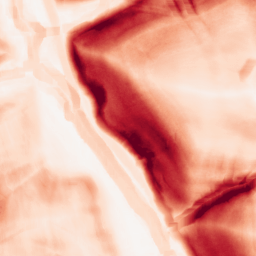
Category: morphological
Decomposition family: morphological_square
Decomposition parameters: operation: gradient
size: 10
Upsampling method: bspline
Upsampling parameters: scale: 2
Upsampling scale: 2